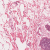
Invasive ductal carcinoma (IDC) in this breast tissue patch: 0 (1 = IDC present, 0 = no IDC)